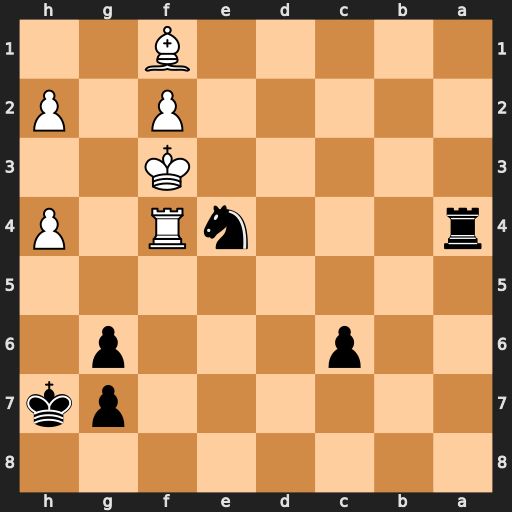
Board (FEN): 8/6pk/2p3p1/8/r3nR1P/5K2/5P1P/5B2
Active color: b
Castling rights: -
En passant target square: -
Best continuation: Nd2+ Kg2 Rxf4